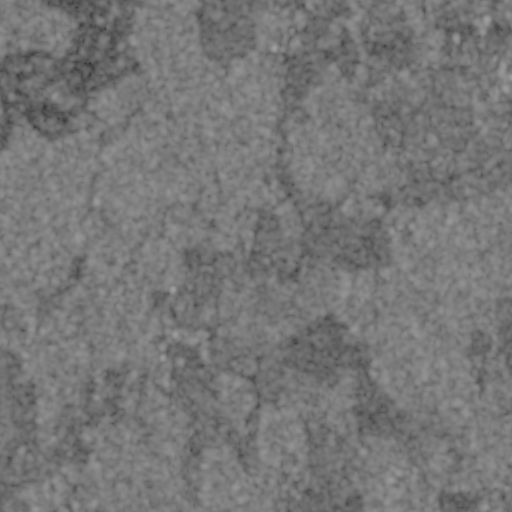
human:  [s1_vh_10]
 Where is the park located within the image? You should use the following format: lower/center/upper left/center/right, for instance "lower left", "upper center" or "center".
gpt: The park is located in the upper left of the image.
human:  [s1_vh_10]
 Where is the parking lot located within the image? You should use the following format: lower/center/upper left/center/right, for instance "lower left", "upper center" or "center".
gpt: The parking lot is located in the upper right of the image.
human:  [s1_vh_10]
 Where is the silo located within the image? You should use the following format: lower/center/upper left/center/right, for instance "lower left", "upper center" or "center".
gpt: The silo is located in the upper center of the image.
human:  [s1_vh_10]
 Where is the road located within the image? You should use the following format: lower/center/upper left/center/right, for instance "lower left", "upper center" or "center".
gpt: There is no road in the image.

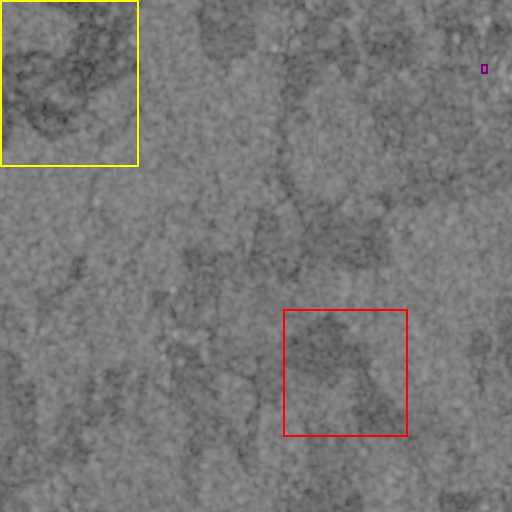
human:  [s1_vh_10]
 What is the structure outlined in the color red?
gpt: The structure outlined in red is a crop field.
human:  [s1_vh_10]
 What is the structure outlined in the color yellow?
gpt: The structure outlined in yellow is a park.
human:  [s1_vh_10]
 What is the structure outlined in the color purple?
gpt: The structure outlined in purple is a parking lot.
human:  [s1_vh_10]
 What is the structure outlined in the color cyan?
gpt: There is no cyan outline.